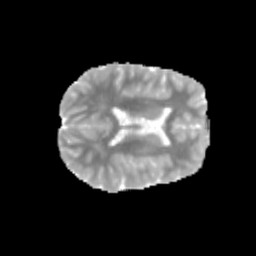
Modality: MD
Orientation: axial
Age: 10
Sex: female
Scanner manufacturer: siemens
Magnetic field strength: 3 T
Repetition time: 3.8 s
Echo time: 0.07 s